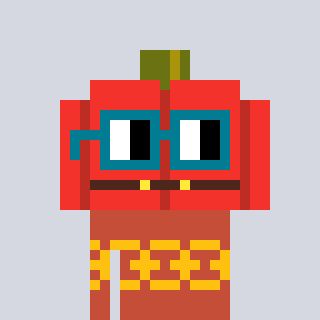
a pixel art character with square dark green glasses, a pumpkin-shaped head and a rust-colored body on a cool background